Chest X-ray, PA view. Patient: 44 years old, sex F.
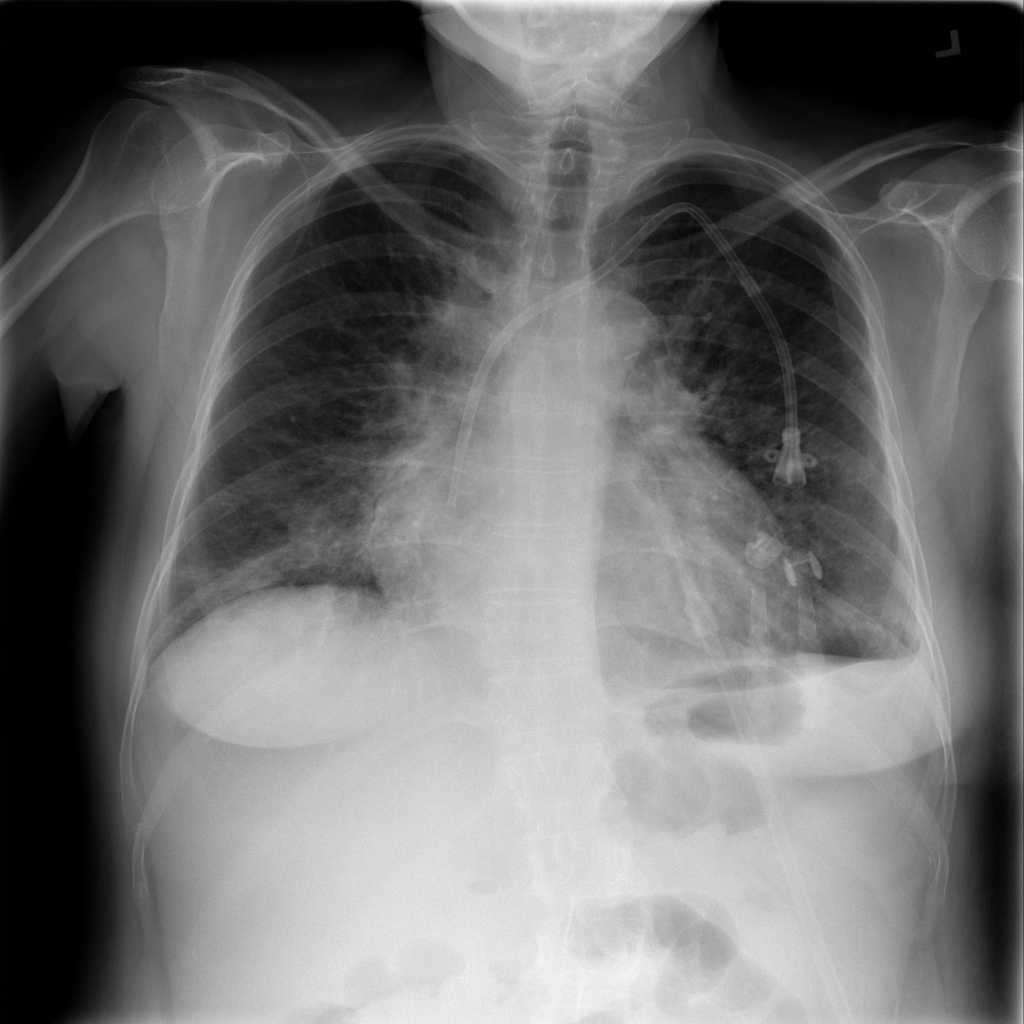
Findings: No Finding